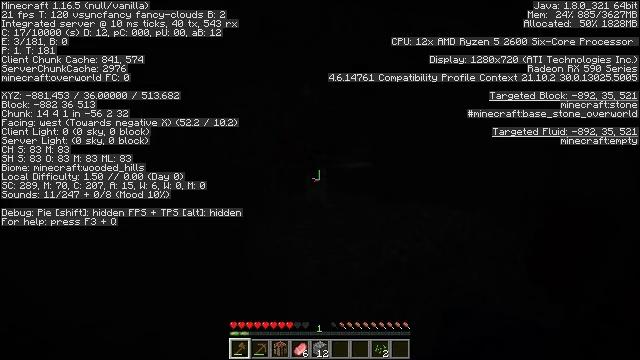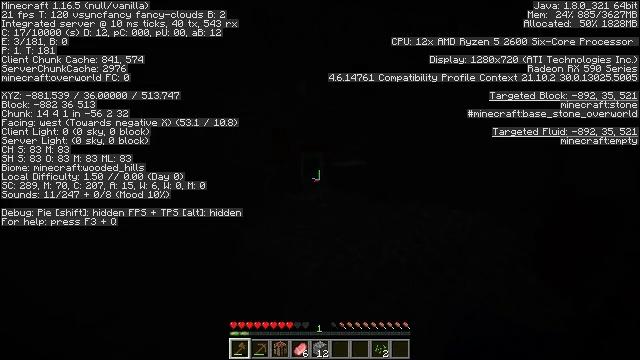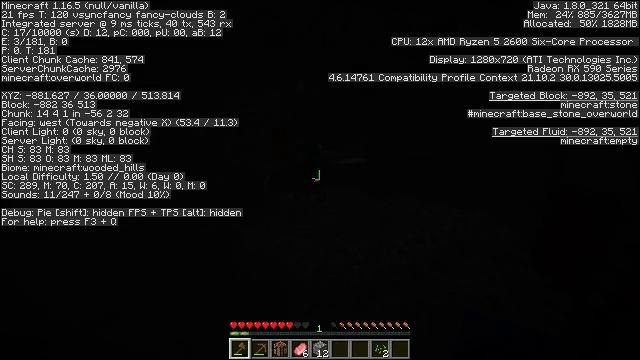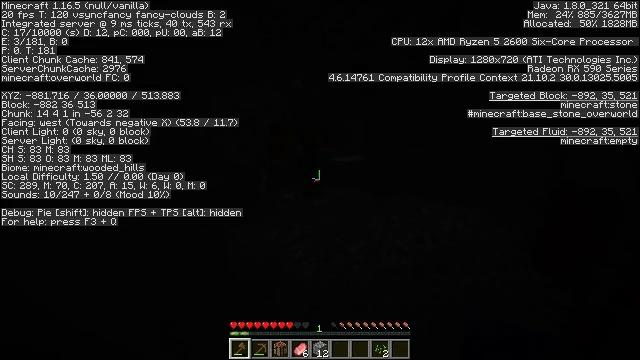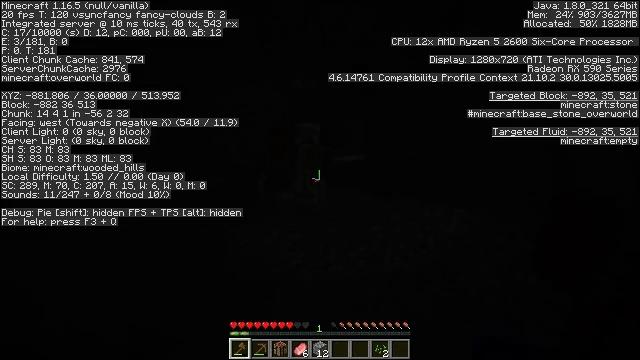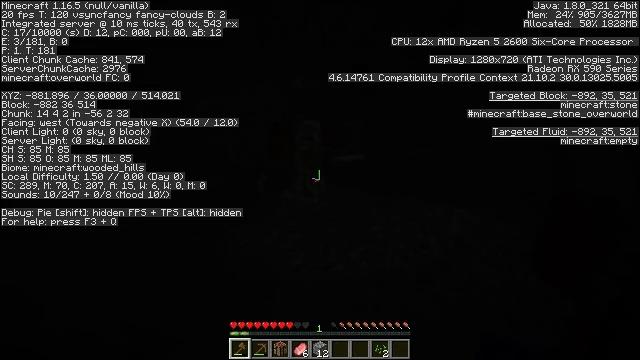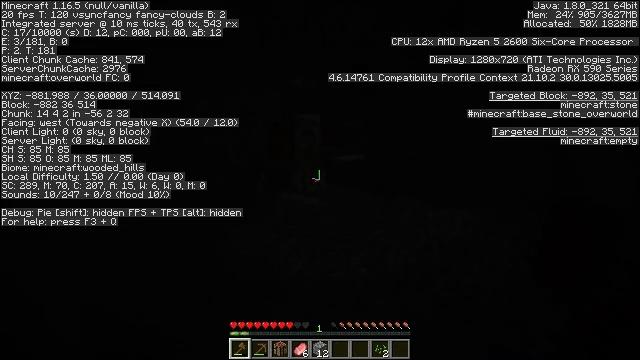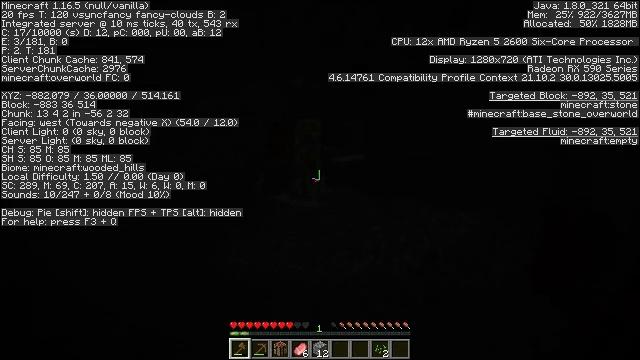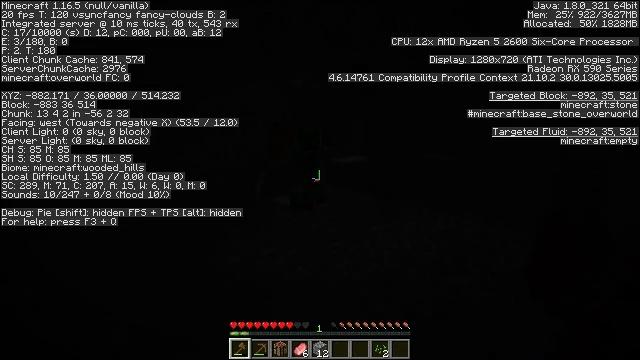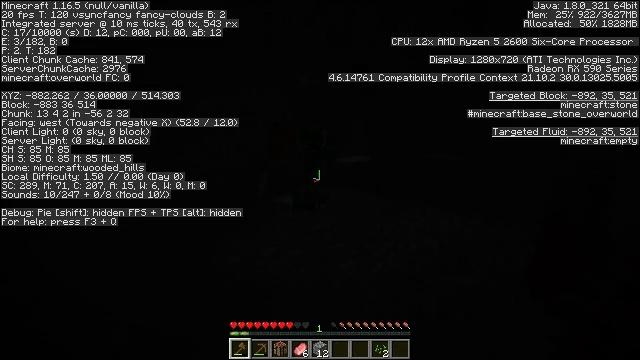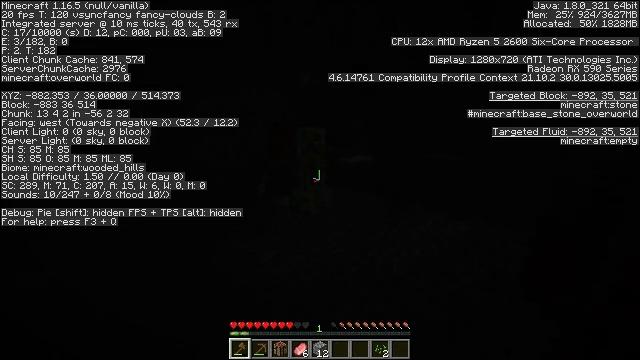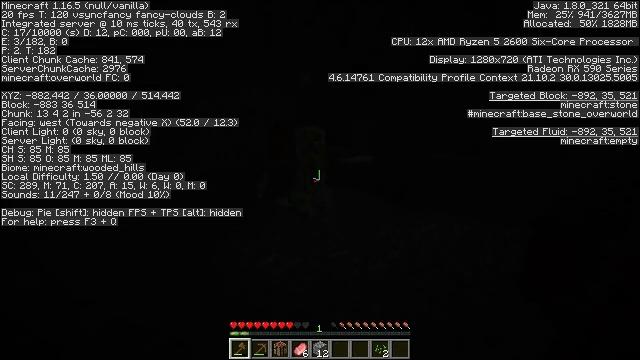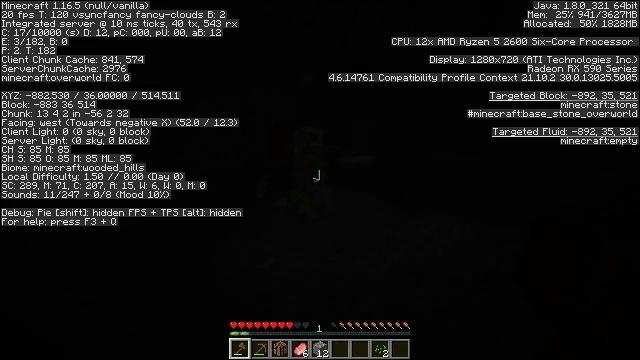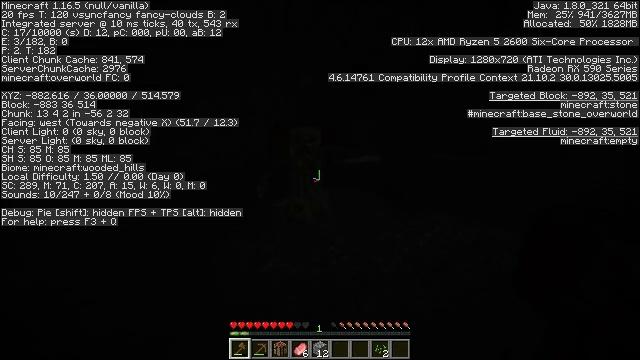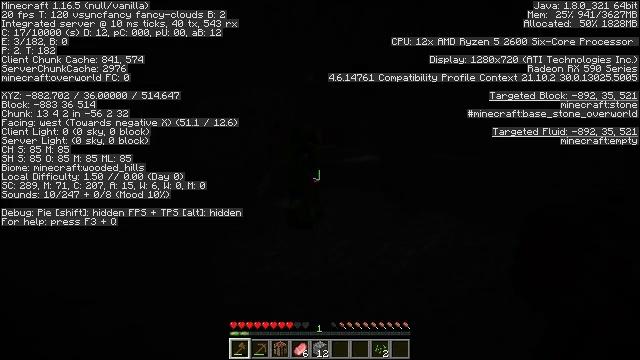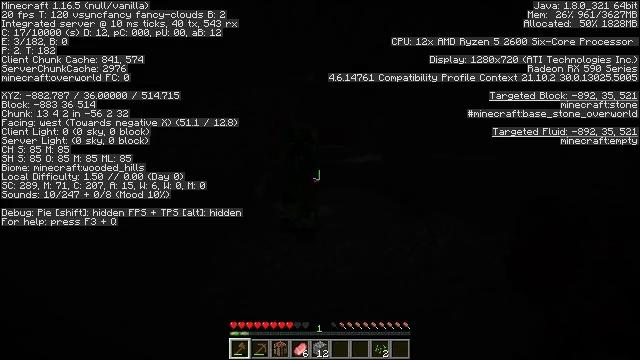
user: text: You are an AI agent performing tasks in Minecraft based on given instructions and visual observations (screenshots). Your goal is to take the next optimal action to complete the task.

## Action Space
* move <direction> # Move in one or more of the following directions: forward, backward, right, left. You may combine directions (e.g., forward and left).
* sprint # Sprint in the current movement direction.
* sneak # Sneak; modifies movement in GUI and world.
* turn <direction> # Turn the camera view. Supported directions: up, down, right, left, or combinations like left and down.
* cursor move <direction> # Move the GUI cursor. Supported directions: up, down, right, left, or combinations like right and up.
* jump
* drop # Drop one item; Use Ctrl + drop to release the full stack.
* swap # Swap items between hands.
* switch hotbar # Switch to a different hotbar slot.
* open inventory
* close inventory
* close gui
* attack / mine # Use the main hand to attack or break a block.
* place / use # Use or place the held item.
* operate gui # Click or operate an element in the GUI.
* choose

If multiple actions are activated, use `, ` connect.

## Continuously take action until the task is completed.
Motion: motion action
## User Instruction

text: Combat the creeper.
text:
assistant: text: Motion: move forward, sprint
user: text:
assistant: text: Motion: move forward, sprint
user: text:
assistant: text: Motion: move forward, sprint
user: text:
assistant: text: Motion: move forward, sprint
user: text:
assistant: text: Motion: move forward, sprint
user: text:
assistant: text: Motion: move forward, sprint
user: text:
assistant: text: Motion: move forward, sprint
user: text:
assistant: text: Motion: move forward, sprint
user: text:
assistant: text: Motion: move forward, sprint
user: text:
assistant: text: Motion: move forward, sprint
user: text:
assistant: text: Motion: move forward
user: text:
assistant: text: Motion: move forward
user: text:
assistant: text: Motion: move forward
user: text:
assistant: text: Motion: move forward
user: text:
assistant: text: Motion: move forward
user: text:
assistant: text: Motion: move forward
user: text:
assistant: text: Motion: move forward, turn left
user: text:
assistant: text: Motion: move forward, turn left
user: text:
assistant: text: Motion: move forward
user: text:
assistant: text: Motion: move forward
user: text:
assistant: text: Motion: move forward, turn left and down
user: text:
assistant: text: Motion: move forward
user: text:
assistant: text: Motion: move forward, turn left and down, attack / mine
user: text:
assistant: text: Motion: move forward, turn left and down, attack / mine
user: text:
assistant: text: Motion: move forward, attack / mine
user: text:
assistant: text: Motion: no_op
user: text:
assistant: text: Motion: move back
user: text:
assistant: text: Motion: no_op